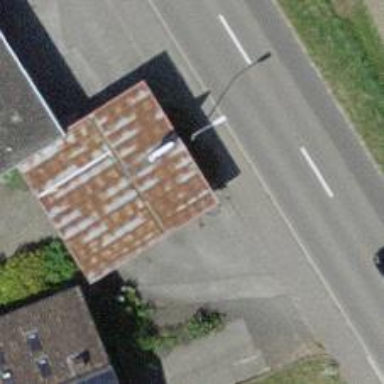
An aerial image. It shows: Fuel station.